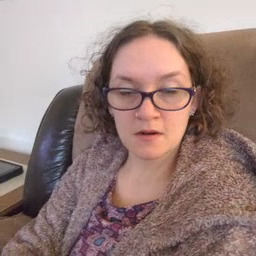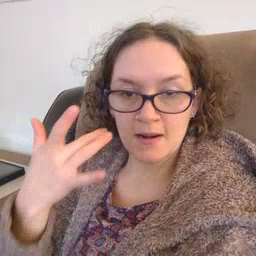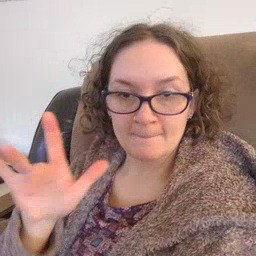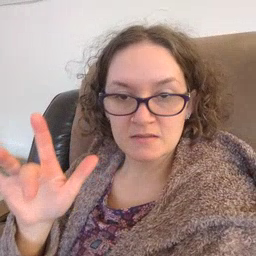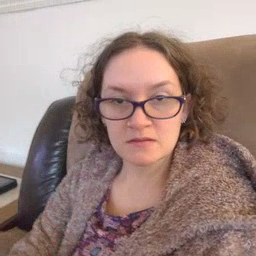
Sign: empty